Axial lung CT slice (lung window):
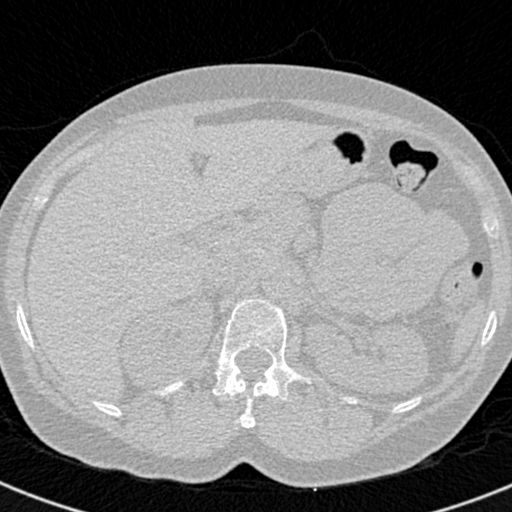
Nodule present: no